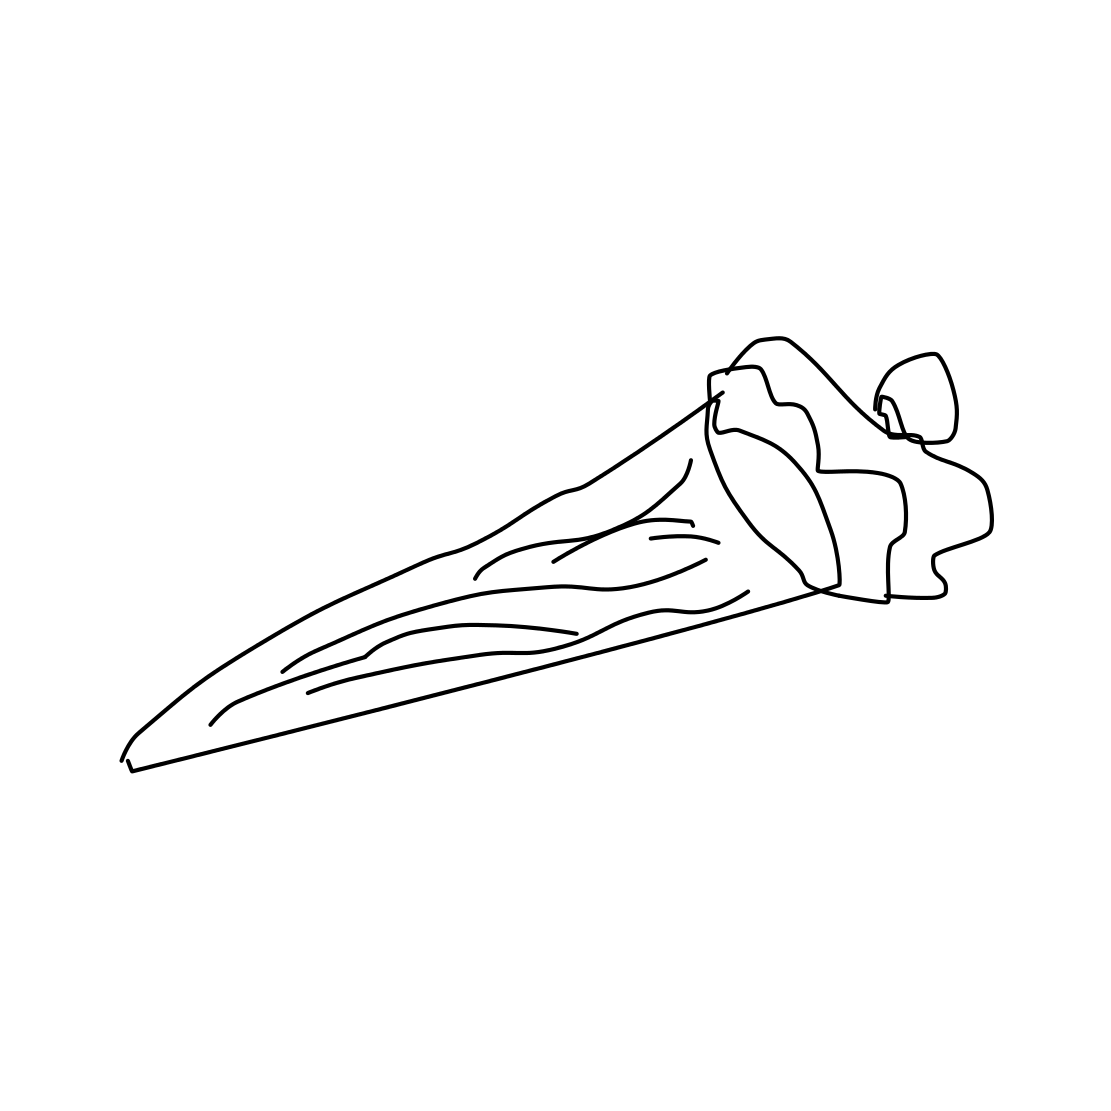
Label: ice-cream-cone